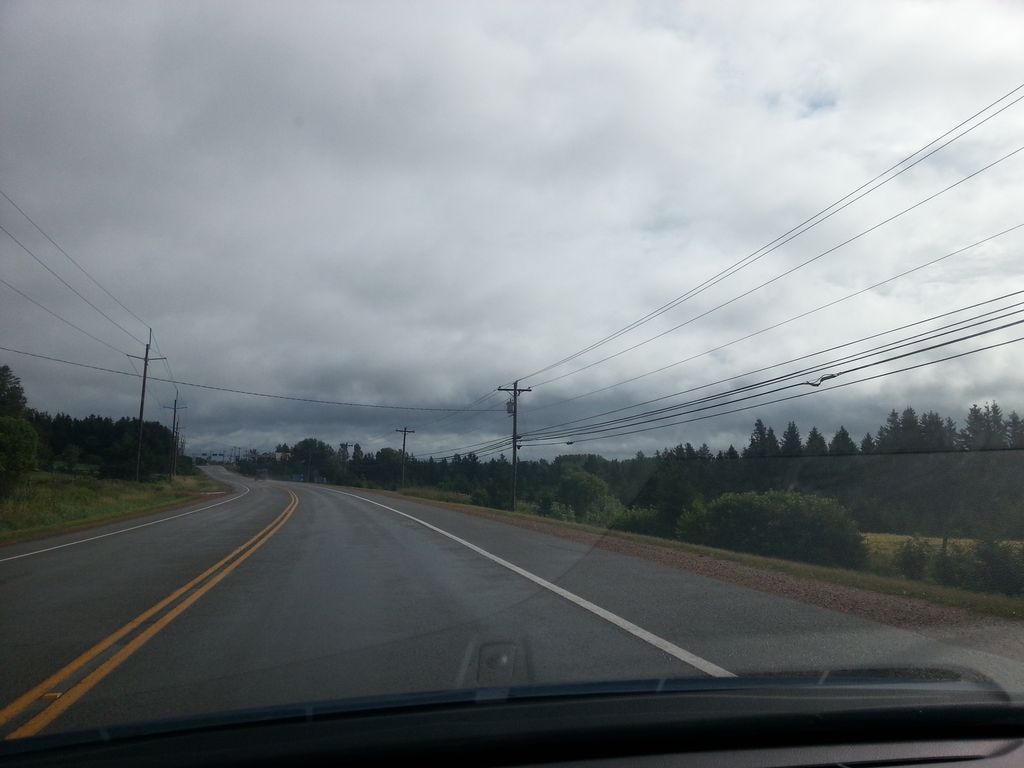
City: charlottetown